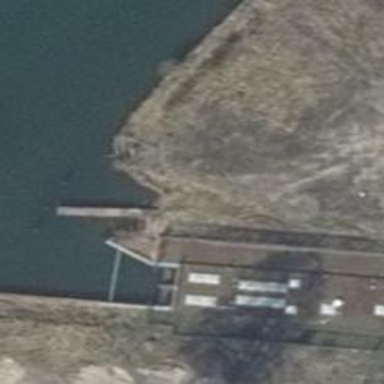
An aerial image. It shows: Man-made pier.